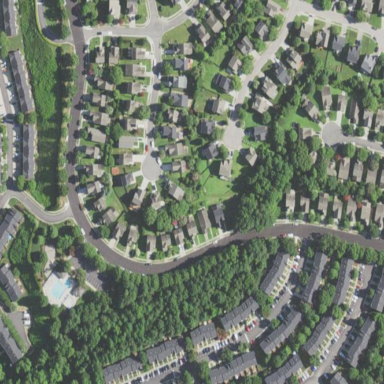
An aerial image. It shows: Residential neighbourhood.